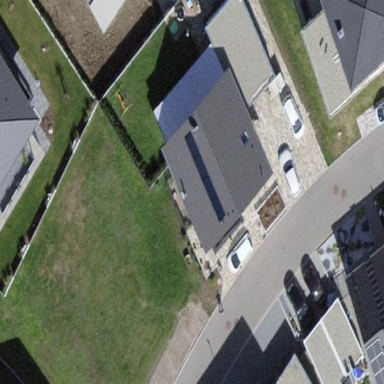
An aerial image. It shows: Detached building with gabled roof.